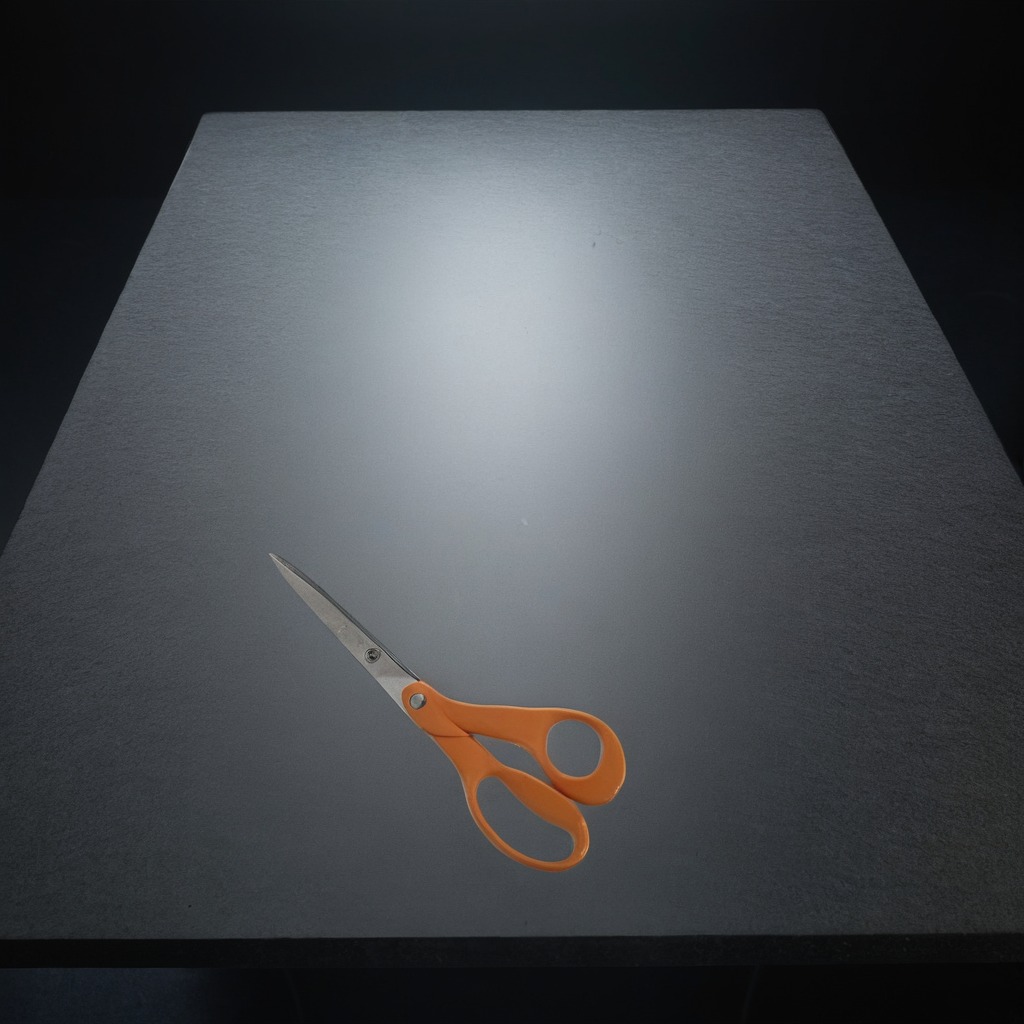
A scissor lying on a clean granite table inside a workshop at night dim ambient light soft shadows worn but